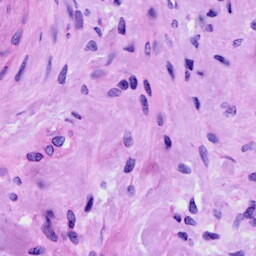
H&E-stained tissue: Cervix